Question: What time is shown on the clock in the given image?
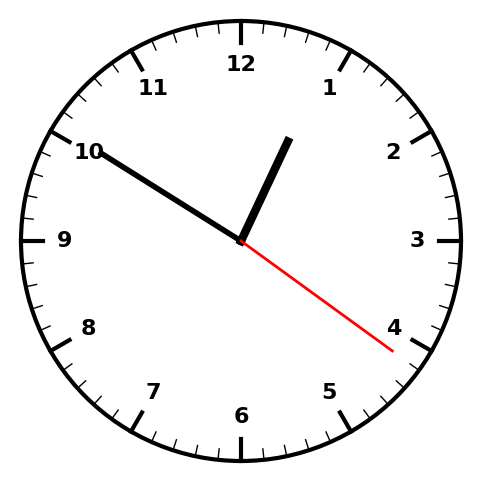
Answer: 12:50:21